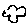
Label: cloud